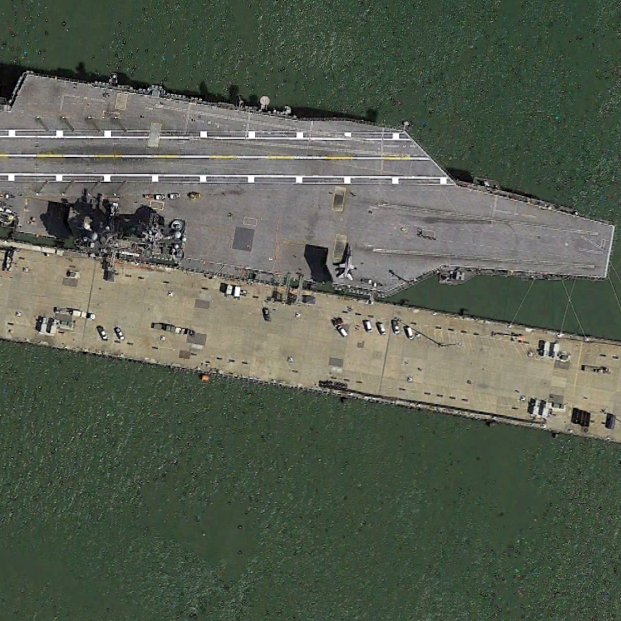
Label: aircraft_carrier